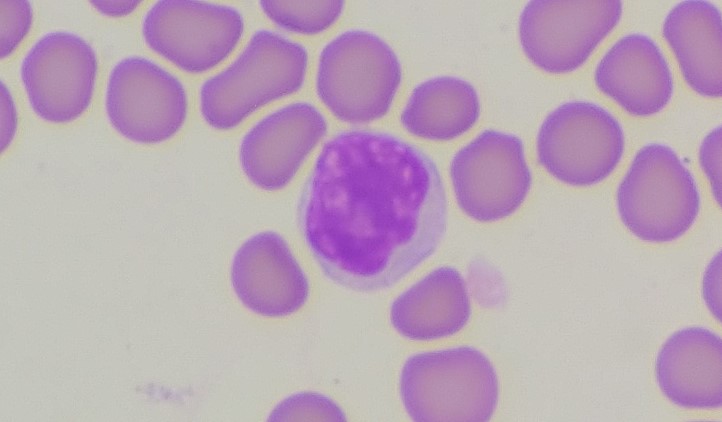
White blood cell type: Lymphocyte